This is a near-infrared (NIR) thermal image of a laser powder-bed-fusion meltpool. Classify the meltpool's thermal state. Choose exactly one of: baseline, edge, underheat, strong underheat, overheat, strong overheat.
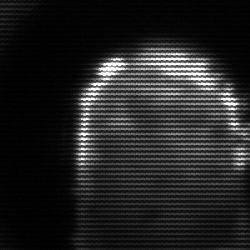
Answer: baseline